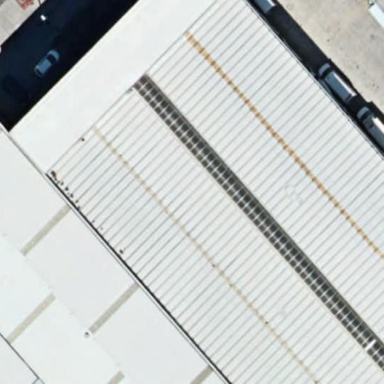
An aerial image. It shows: Industrial building.